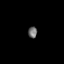
Tissue: prostate
Cell type: T cells
Senescence score: 0.6955
Nuclear area (px): 100
Mean DAPI intensity: 110.65